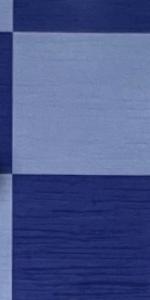
Label: Empty